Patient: sex M, age 53
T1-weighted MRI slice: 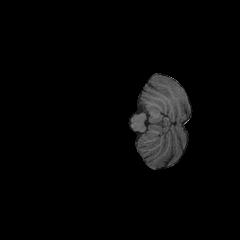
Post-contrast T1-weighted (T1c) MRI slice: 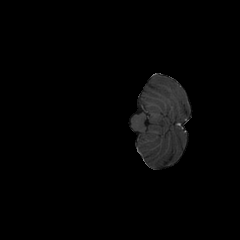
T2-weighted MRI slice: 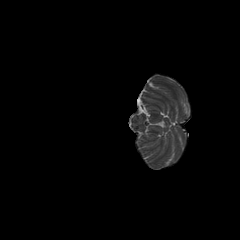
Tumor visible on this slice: no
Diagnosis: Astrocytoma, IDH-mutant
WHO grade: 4